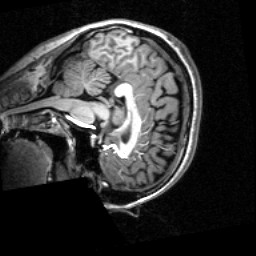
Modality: T1w
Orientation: sagittal
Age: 20
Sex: female